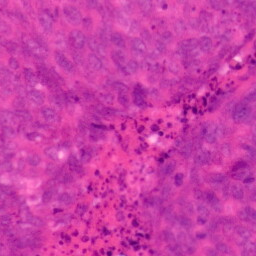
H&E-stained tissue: Colon